Aerial crown-view tile of a tropical tree (Barro Colorado Island, Panama), acquired 20250317:
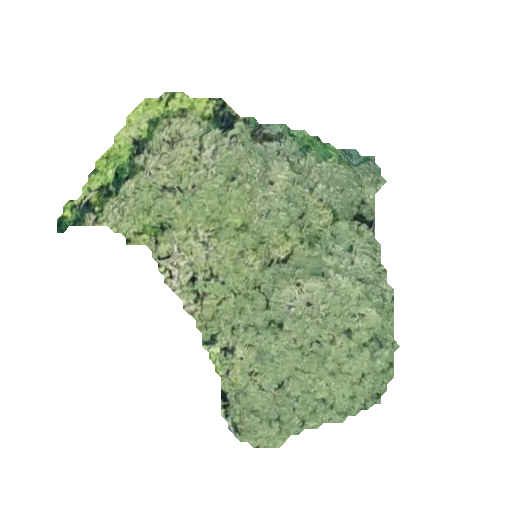
Species: Tabebuia rosea
GBIF accepted scientific name: Tabebuia rosea
Crown area: 103.676 m²